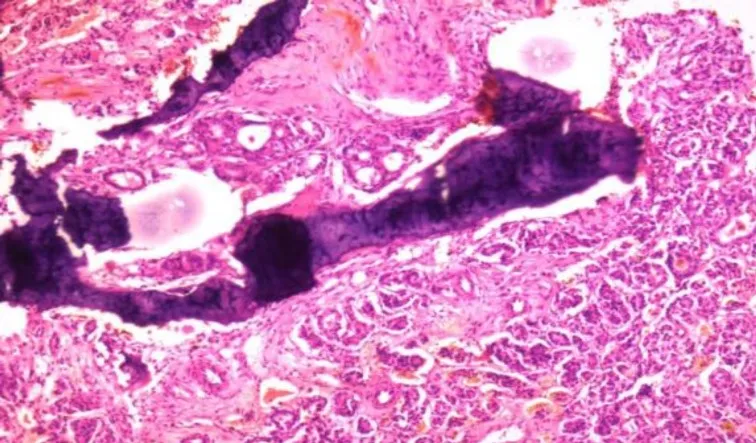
Low power magnificationx10; Follicular carcinoma showing multiple variable colloid filled thyroid follicles infiltrating into the darkly stained bony trabeculae (Lumbar specimen.
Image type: pathology (h&e)